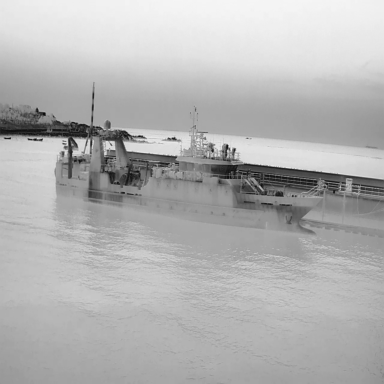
There are four bulk_carriers in the infrared image.